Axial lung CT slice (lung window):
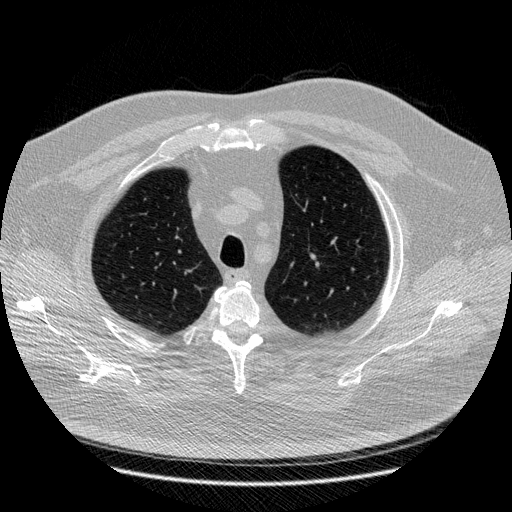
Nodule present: no